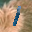
Label: 1